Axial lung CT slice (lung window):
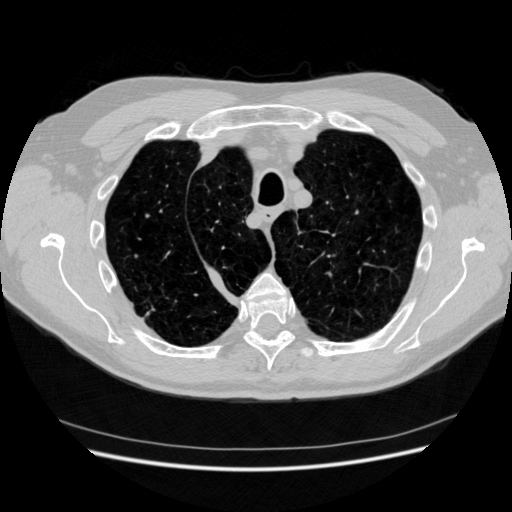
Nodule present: no